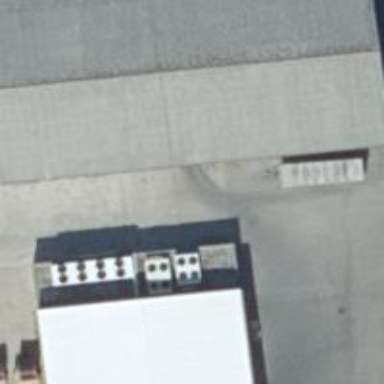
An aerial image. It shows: Industrial building.